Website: bh-photo
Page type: customer-info-address
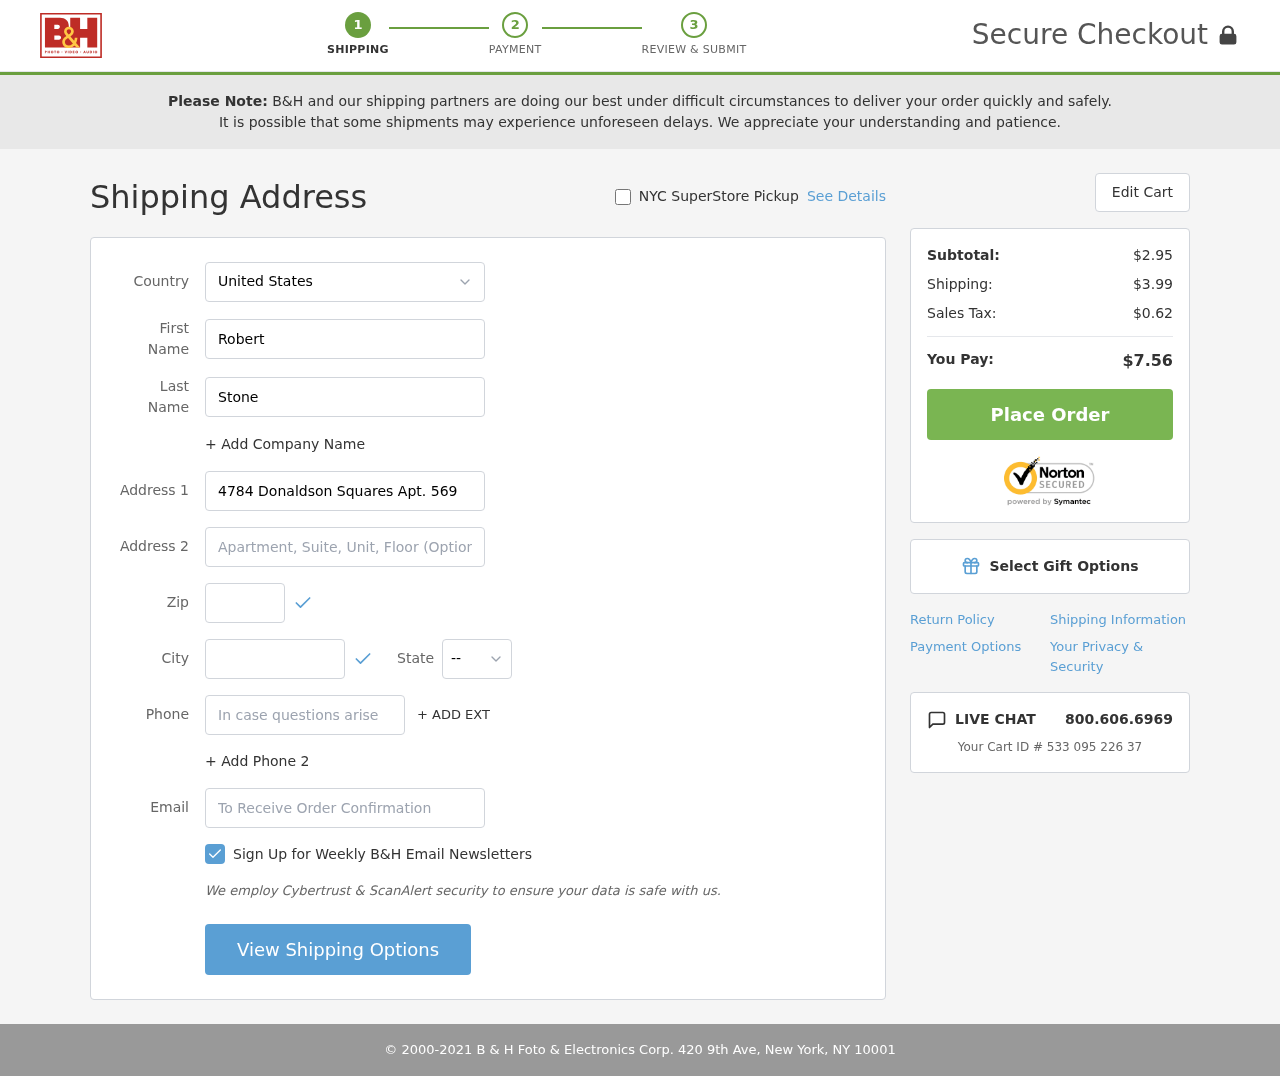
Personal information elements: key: PII_CITY
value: Smithport
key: PII_COUNTRY
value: United States
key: PII_EMAIL
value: rstone@hotmail.com
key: PII_FIRSTNAME
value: Robert
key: PII_LASTNAME
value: Stone
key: PII_PHONE
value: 2582311607
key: PII_POSTCODE
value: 97400
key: PII_STATE_ABBR
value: ID
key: PII_STREET
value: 4784 Donaldson Squares Apt. 569
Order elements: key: ORDER_SUBTOTAL
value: $2.95
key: ORDER_SHIPPING_COST
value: $3.99
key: ORDER_TAX
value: $0.62
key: ORDER_TOTAL
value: $7.56
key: ORDER_ID
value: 533 095 226 37